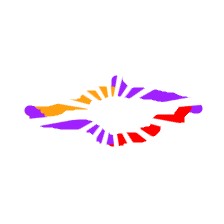
Shape: rhombus